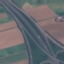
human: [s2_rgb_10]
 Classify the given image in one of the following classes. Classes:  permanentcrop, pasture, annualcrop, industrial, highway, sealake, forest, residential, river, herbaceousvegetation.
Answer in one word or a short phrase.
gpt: Highway